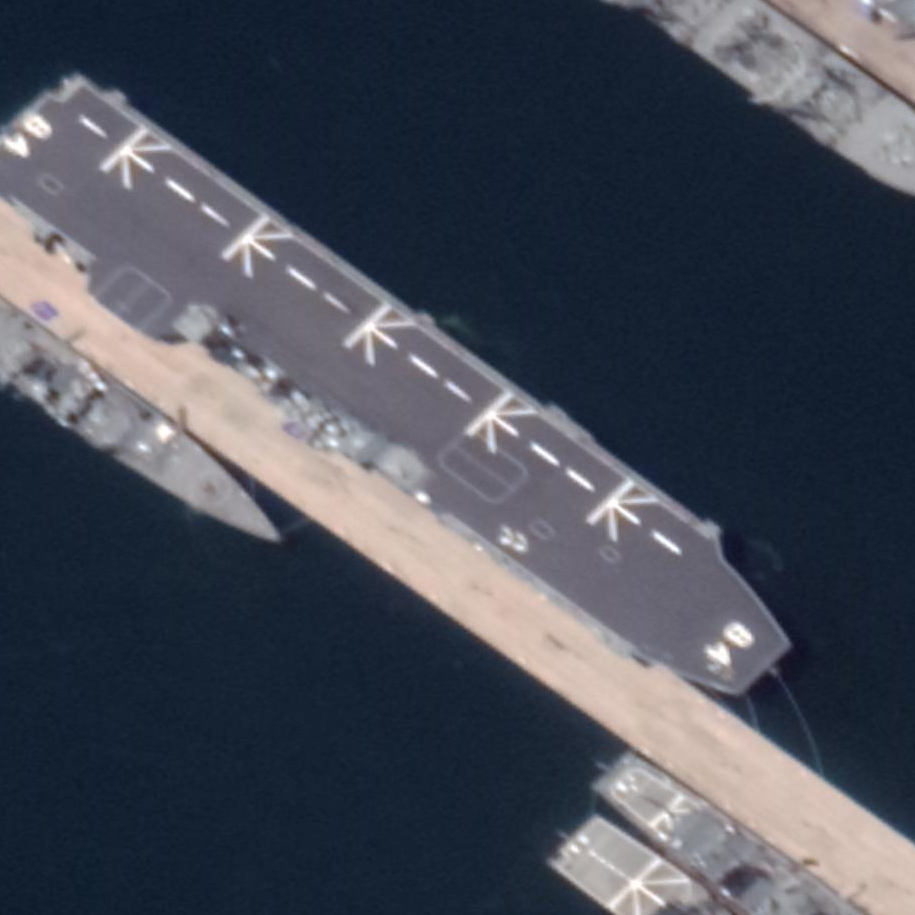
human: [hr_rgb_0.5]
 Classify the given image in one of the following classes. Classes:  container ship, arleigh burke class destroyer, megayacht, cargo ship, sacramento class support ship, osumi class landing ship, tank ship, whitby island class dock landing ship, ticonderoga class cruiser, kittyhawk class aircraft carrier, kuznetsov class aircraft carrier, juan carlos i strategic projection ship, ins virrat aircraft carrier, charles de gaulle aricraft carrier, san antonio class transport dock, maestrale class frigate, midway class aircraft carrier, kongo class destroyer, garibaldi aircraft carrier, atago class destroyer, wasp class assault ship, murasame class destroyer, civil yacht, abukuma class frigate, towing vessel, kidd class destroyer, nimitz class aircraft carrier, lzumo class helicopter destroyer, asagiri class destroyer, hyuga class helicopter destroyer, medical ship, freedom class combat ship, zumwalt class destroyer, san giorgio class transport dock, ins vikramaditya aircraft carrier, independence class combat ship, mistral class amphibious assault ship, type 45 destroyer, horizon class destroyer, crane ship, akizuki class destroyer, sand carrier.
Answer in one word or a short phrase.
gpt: Lzumo class helicopter destroyer